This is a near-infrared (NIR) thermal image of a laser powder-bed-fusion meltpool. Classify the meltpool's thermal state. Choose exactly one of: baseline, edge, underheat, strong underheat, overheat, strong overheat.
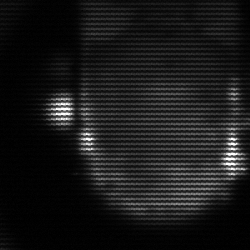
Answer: baseline